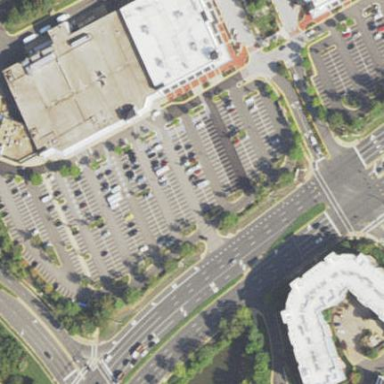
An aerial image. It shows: Building that houses supermarket.